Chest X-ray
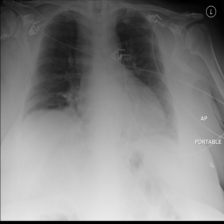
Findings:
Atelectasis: negative
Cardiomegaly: negative
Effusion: negative
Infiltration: negative
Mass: negative
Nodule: negative
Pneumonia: negative
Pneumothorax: negative
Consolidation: negative
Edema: negative
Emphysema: negative
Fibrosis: negative
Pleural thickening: negative
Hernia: negative